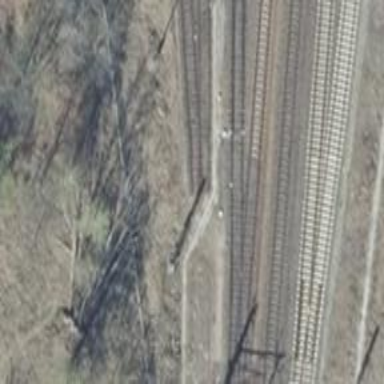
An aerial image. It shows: Abandoned railway yard.